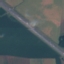
Land use / land cover class: Highway